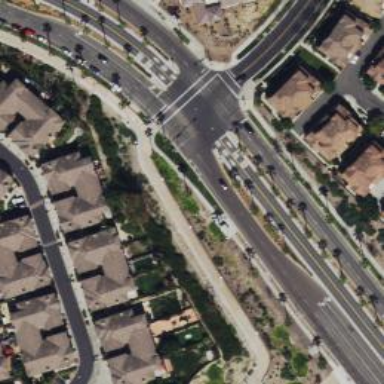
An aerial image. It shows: Secondary road with separate sidewalks.